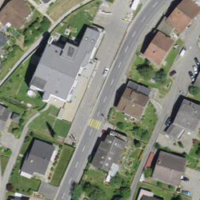
EUNIS habitat code: 54
Species observed at this site:
Echium vulgare
Medicago sativa